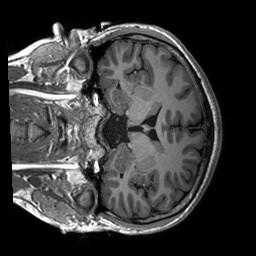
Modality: T1w
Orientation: coronal
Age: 23
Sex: male
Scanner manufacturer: siemens
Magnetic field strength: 3 T
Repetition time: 2.53 s
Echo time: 0.00227 s